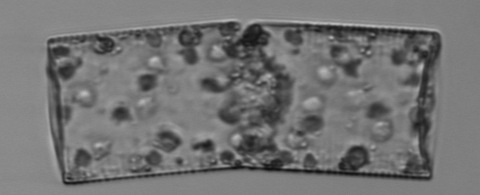
Label: Guinardia_flaccida